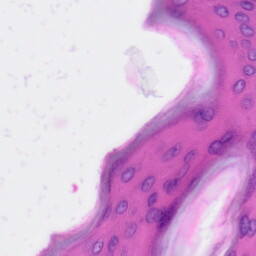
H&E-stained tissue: Skin